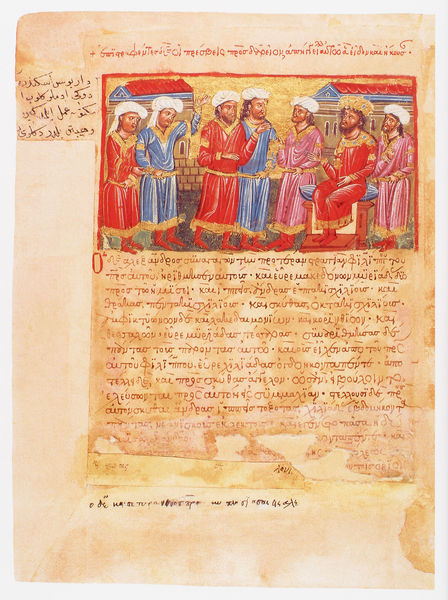
Titel: Der griechische Alexanderroman
Institution: Venedig, Hellenic Institute Codex Gr. 5
Schlagwörter: blau, umhang, gelb, bunt, männer, orange, weiss, zeichnung, dach, gebäude, haus, rot, gespräch, falten, rahmen, stehen, bild, häuser, gewand, gold, sitzend, stehend, personen, blatt, krone, rosa, kopfbedeckung, schrift, papier, sitz, schuhe, figuren, könig, thron, buch, orientalisch, seite, text, herrscher, hauben, bekleidung, böau, arabisch, heilige, turban, islam, handschrift, erzählung, rote schuhe, buchmalerei, nebeneinander, hute, kopgbedeckung, mansukript, erzählunf